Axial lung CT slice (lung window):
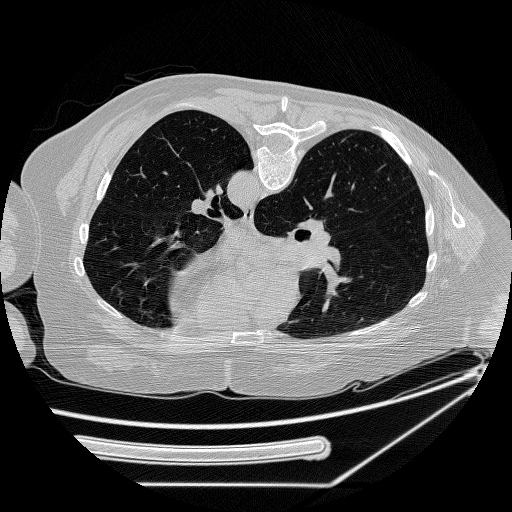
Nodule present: no